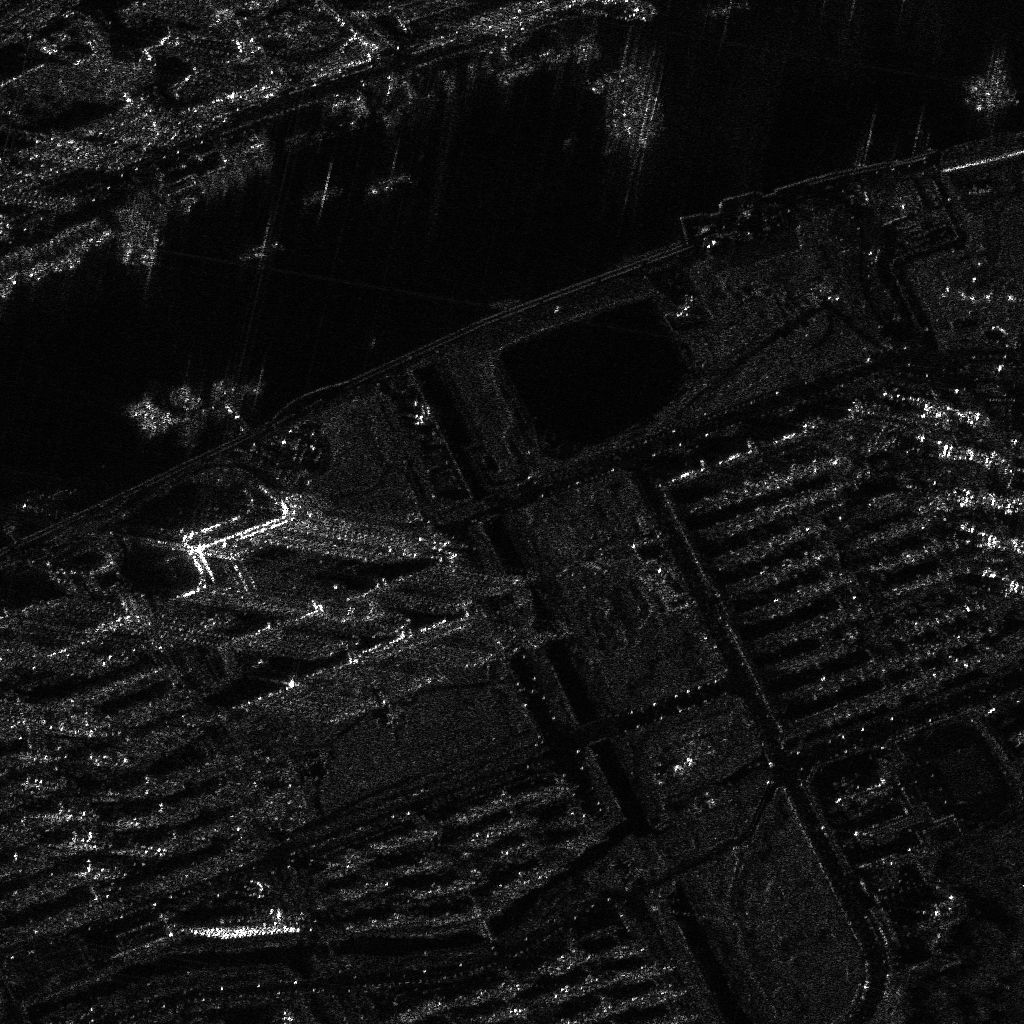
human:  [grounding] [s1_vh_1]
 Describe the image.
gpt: In the satellite image, there is  <ref>4 small fishing </ref> <box>[[13, 22, 13, 26, 88], [12, 21, 13, 25, 88], [24, 22, 25, 26, 78], [12, 23, 13, 26, 88]]</box> located at top left,  <ref>4 small container </ref> <box>[[15, 40, 15, 43, 69], [14, 39, 15, 42, 71], [13, 39, 14, 41, 64], [13, 38, 13, 41, 70]]</box> located at left,  <ref>2 small fishing </ref> <box>[[30, 16, 31, 21, 78], [37, 15, 38, 20, 78]]</box> located at top,  <ref>2 medium fishing </ref> <box>[[94, 6, 98, 8, 5], [94, 8, 98, 9, 5]]</box> located at top right,  <ref>1 small fishing </ref> <box>[[96, 8, 97, 12, 84]]</box> located at top right.